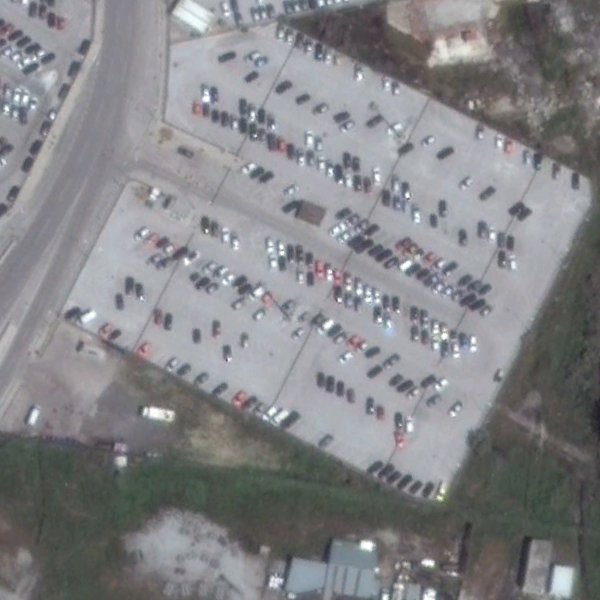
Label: Parking